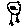
Label: bird